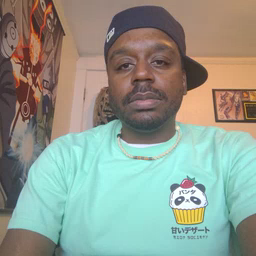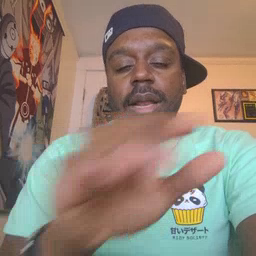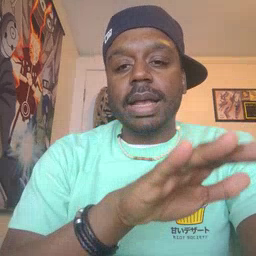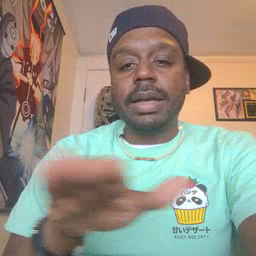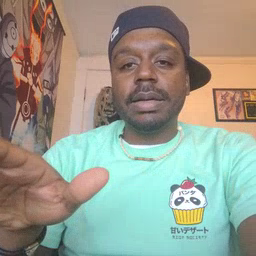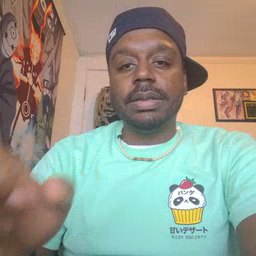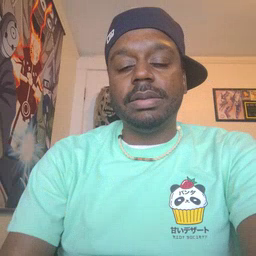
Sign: clean